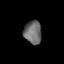
Tissue: lung
Cell type: T cells
Senescence score: 0.1487
Nuclear area (px): 394
Mean DAPI intensity: 108.495